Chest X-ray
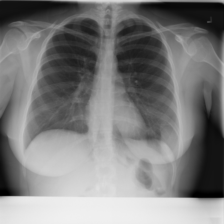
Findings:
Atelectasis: negative
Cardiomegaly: negative
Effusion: negative
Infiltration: negative
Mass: negative
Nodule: negative
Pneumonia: negative
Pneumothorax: negative
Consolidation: negative
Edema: negative
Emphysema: negative
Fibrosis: negative
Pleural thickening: negative
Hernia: negative